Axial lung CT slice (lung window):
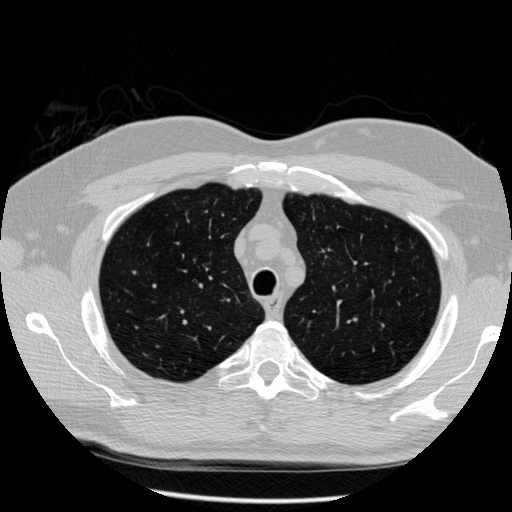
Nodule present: no